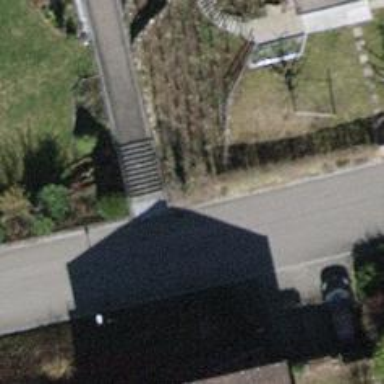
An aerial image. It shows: Road with steps.